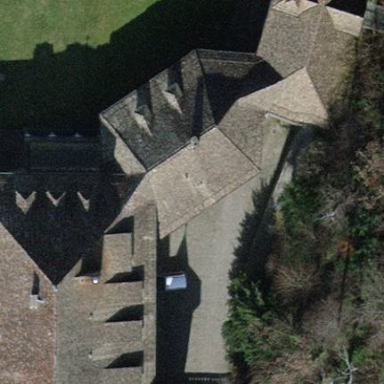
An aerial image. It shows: Manor castle building with historic background.